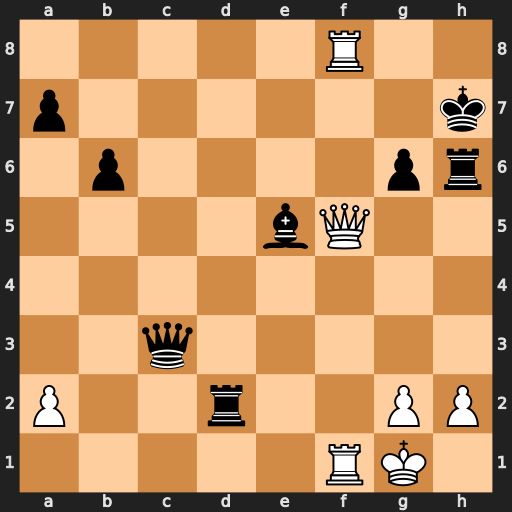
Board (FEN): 5R2/p6k/1p4pr/4bQ2/8/2q5/P2r2PP/5RK1
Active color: w
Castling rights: -
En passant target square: -
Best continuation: Qf7+ Bg7 Qg8#